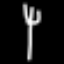
Label: fork